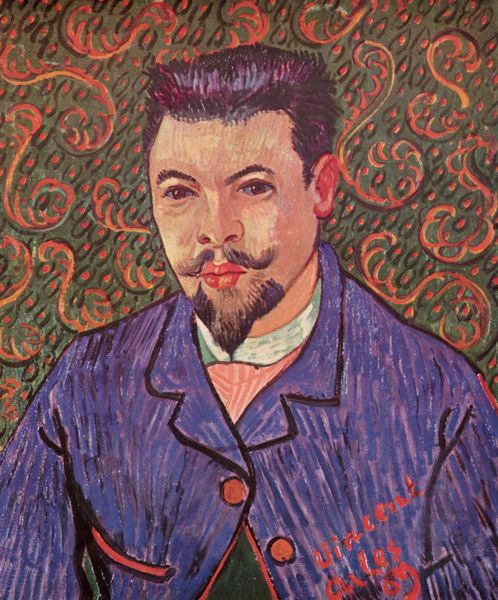
Titel: Porträt des Doktor Rey
Künstler: Vincent van Gogh
Standort: Sankt Petersburg
Institution: Eremitage
Schlagwörter: blau, gemälde, kopf, mann, cezanne, grün, impressionismus, braun, bunt, frisur, haar, hintergrund, mund, nase, ohr, orange, weiss, rot, expressionismus, muster, ornament, anzug, bart, hemd, jacke, schnurrbart, wand, arme, augen, gesicht, kragen, mensch, vollbart, bildnis, portrait, porträt, signatur, öl, haare, bruststück, frontal, knopf, lippen, ohren, rosa, ranken, lila, violett, signiert, van gogh, schnurbart, spitz, tapete, brauen, büste, ornamente, streifen, augenbraue, knöpfe, revers, schnauzer, jacket, gogh, tasche, spitzbart, kurz, stoppeln, vincent van gogh, frontalansicht, zugeknöpft, russe, spiralen, vincent, paisley, hare, passe, hintergrunde, auagen, haarekurz, vincent gilles, blaue jacke, vinent van gogh